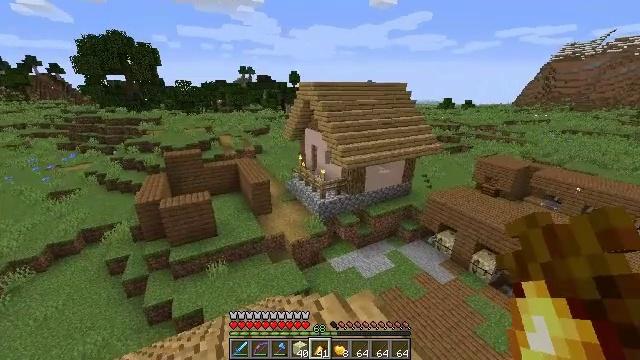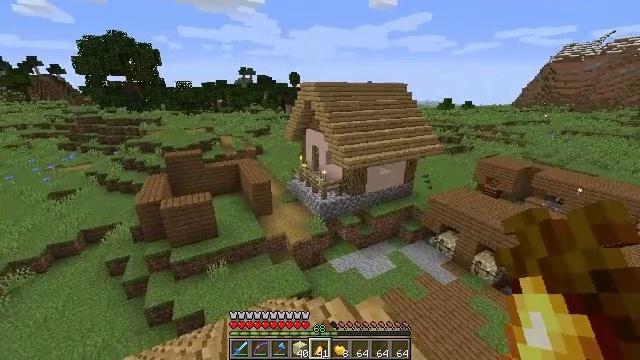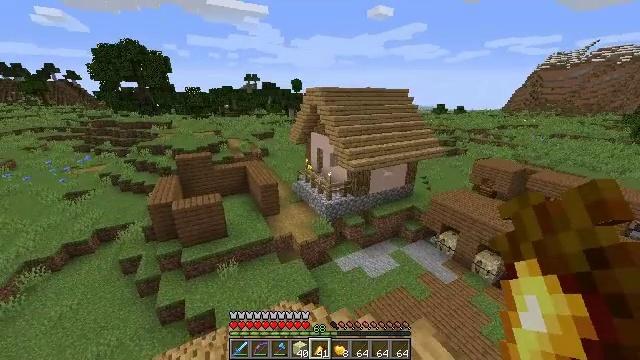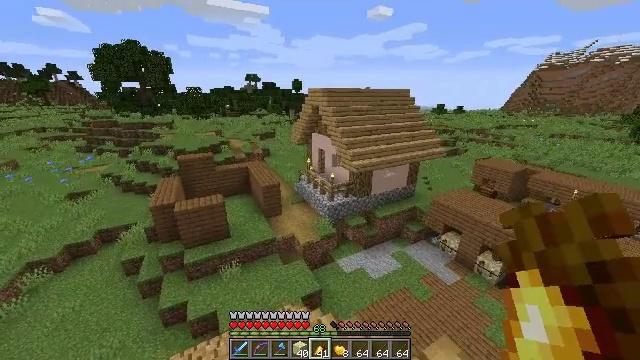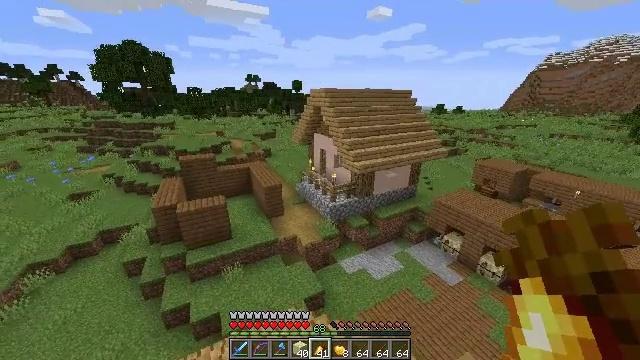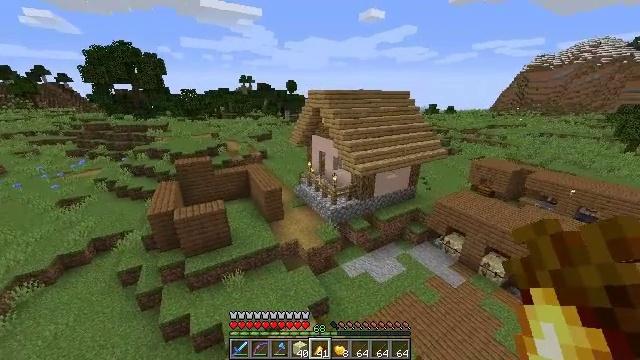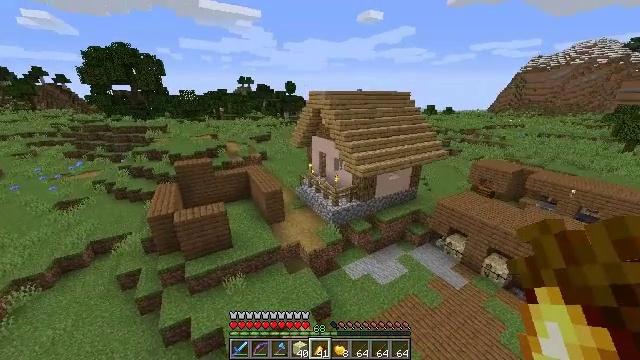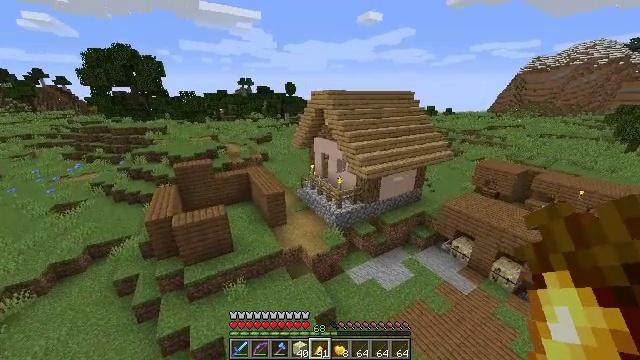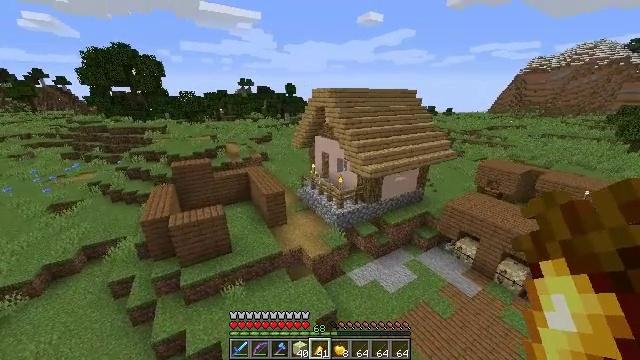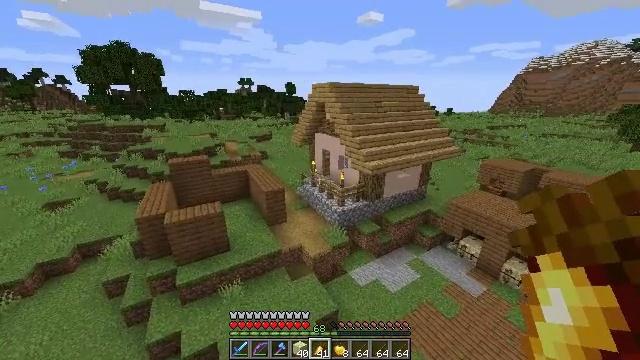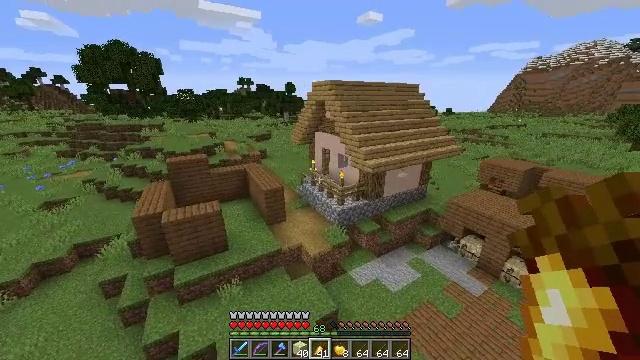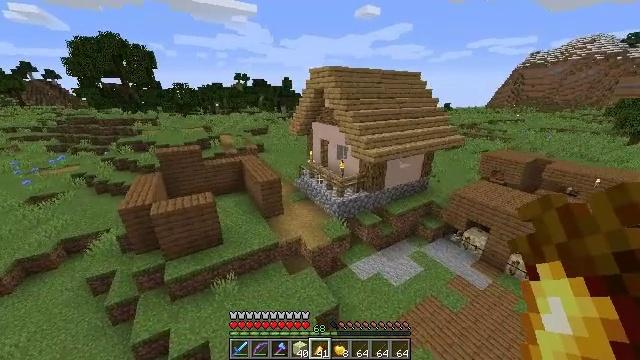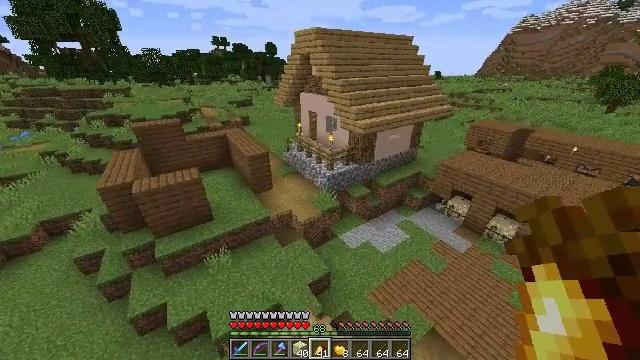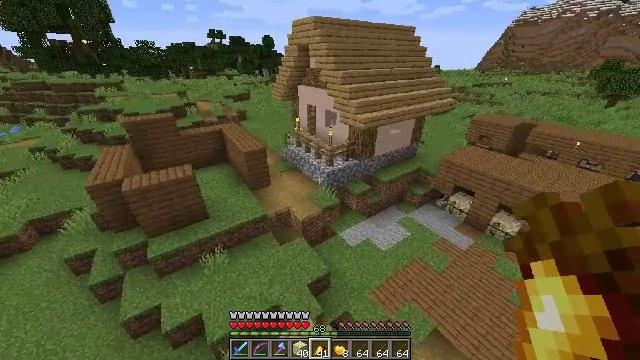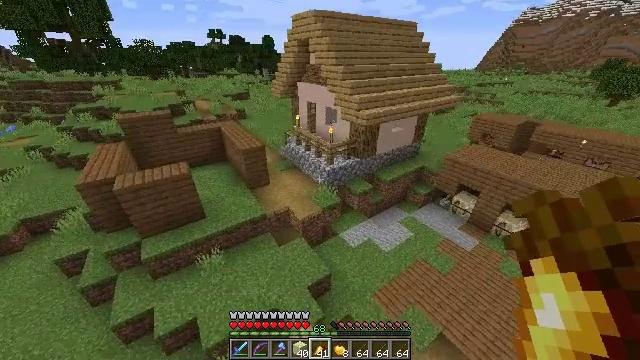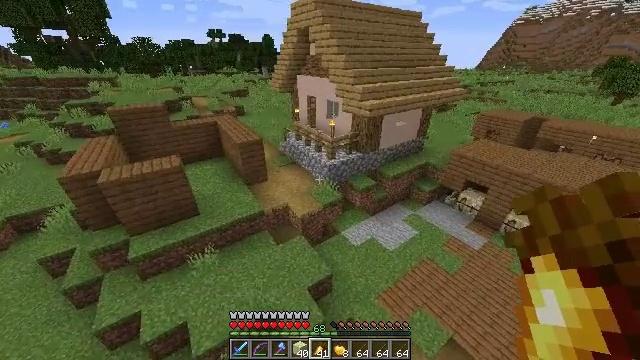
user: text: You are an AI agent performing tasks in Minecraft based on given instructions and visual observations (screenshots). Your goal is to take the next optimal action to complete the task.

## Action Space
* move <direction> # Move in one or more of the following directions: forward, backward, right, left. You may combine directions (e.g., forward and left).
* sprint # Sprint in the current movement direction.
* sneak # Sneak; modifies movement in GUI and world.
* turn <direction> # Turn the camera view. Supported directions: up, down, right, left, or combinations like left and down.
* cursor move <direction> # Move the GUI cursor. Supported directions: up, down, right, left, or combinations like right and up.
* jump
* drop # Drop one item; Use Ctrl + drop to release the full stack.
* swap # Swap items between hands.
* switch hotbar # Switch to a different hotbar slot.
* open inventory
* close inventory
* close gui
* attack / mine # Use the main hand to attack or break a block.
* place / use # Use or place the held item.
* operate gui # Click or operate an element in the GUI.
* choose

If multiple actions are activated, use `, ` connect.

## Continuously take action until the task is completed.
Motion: motion action
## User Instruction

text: Make an ender pearl.
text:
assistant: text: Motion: move forward and move left, sprint
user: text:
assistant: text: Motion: move forward and move left, sprint
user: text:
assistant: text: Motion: move forward and move left, sprint
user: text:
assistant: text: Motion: move forward and move left, sprint
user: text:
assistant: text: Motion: move forward and move left, sprint, turn right
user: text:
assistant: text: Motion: move forward, sprint
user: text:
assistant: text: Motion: move forward, sprint
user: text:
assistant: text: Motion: move forward, sprint
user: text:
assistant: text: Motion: move forward, sprint
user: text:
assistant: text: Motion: move forward, sprint
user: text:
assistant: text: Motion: move forward, sprint
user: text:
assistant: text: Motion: move forward, sprint, turn right and down
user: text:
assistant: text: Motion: move forward, sprint, turn down
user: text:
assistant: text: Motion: move forward, sprint
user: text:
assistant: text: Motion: move forward, sprint
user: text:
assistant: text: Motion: move forward, sprint
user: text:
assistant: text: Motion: move forward, sprint, jump
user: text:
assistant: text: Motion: move forward, sprint, turn right, jump
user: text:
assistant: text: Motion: move forward, sprint, turn right, jump
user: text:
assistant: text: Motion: move forward, sprint, turn right, jump
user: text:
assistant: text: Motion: move forward, sprint, turn right, jump
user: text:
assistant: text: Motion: move forward, sprint, turn right, jump
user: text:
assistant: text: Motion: move forward, sprint, turn right, jump
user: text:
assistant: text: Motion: move forward, sprint, turn right, jump
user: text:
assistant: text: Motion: move forward, sprint, turn right, jump
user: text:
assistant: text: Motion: move forward, sprint, turn right, jump
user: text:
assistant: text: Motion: move forward, sprint, turn right, jump
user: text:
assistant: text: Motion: move forward, sprint, turn right and up, jump
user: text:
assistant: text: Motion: move forward, sprint, turn up, jump
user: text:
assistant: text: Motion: move forward, sprint, turn up, jump